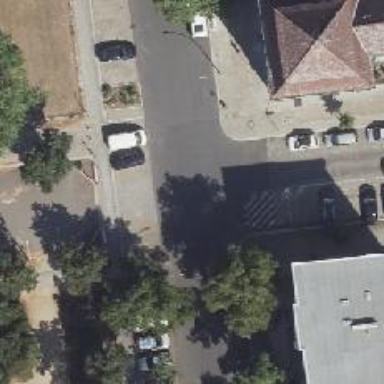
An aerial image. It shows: Residential road with asphalt surface and separate sidewalk. There is parallel on-street parking available on the left side.